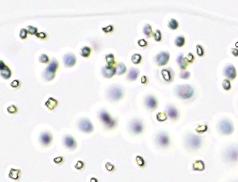
Label: Phaeocystis